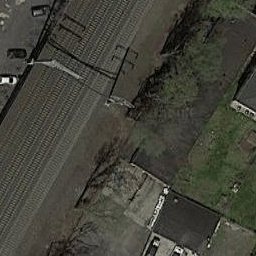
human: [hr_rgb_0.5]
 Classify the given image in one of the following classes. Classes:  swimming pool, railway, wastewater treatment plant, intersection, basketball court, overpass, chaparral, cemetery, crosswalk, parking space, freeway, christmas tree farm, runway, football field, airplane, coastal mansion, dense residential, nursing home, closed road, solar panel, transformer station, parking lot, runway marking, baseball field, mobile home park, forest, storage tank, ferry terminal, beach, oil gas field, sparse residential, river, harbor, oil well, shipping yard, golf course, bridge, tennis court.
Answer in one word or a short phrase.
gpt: railway